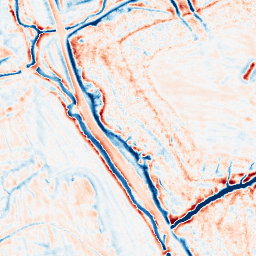
Category: edge_preserving
Decomposition family: bilateral
Decomposition parameters: d: 15
sigma_color: 50
sigma_space: 50
Upsampling method: cubic_catmull_rom
Upsampling parameters: scale: 4
Upsampling scale: 4